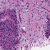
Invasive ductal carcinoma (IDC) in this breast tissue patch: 1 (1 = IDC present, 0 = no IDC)